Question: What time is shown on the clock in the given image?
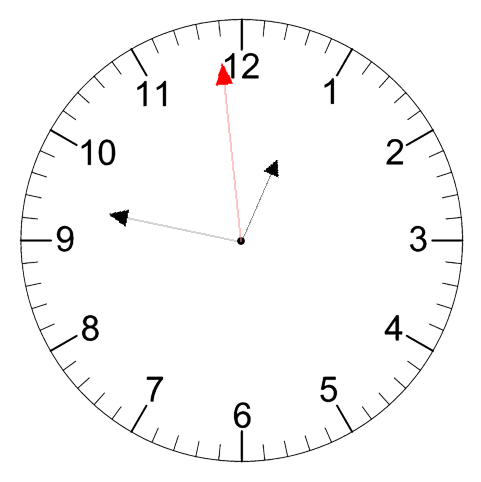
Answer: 12:46:59